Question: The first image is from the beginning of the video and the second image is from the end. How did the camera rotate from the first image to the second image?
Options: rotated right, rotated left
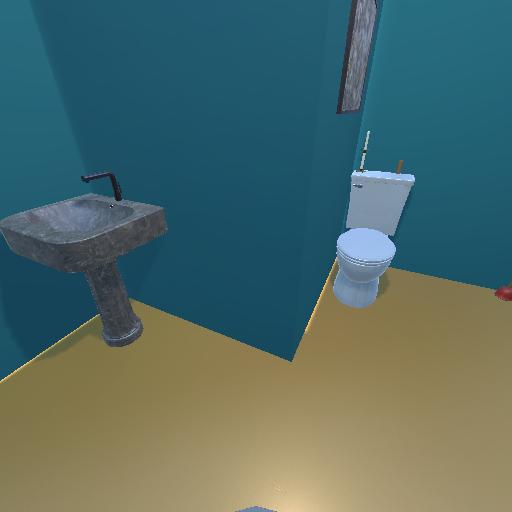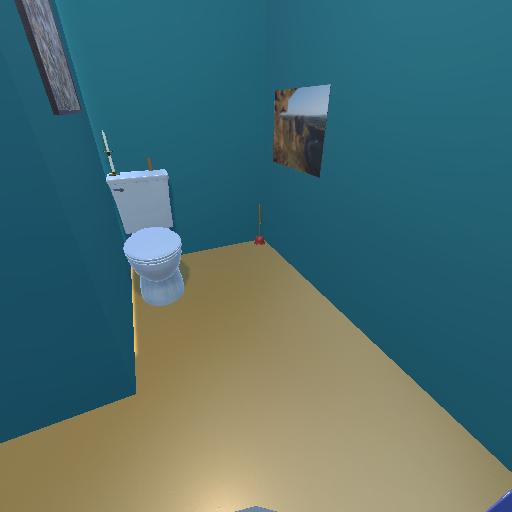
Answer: rotated right